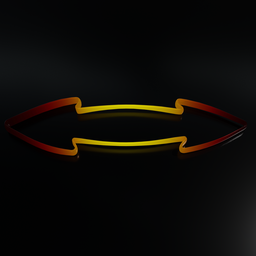
Label: decoration